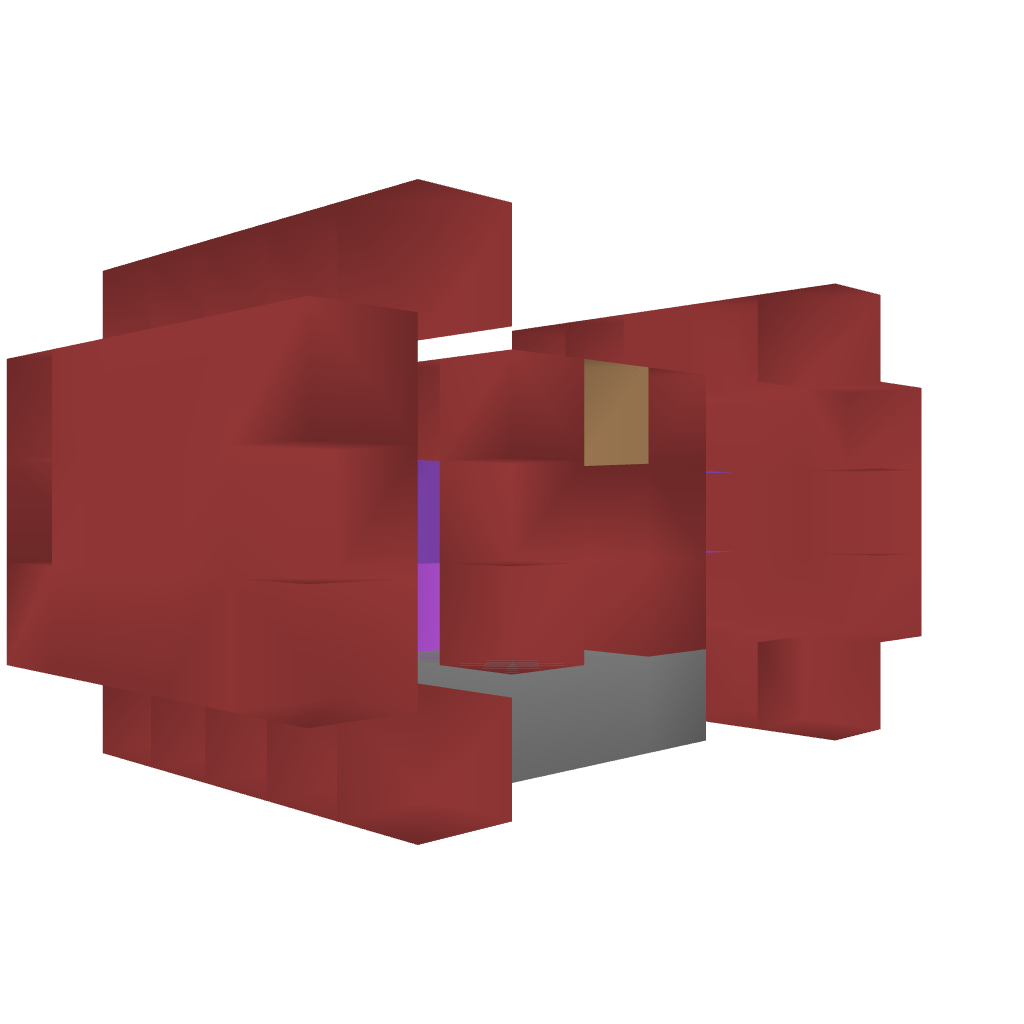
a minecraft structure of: Tie Advanced Version 1 bad low quality